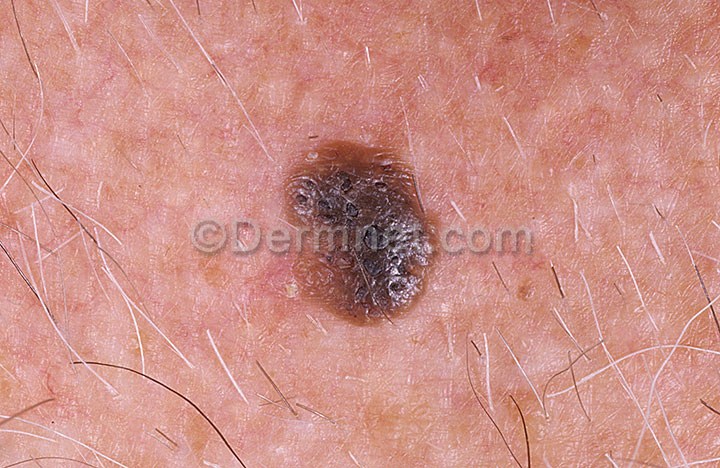
Disease: Seborrheic Keratoses and other Benign Tumors